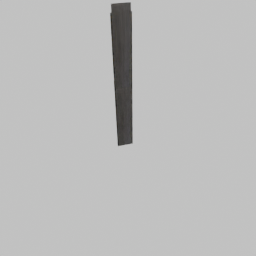
Label: architecture